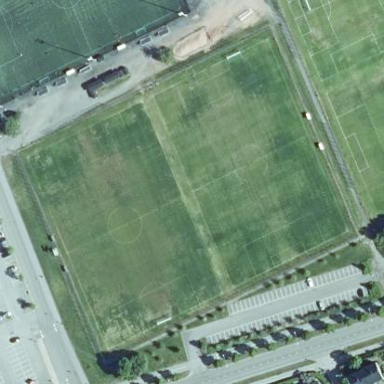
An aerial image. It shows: Footway with artificial turf surface.